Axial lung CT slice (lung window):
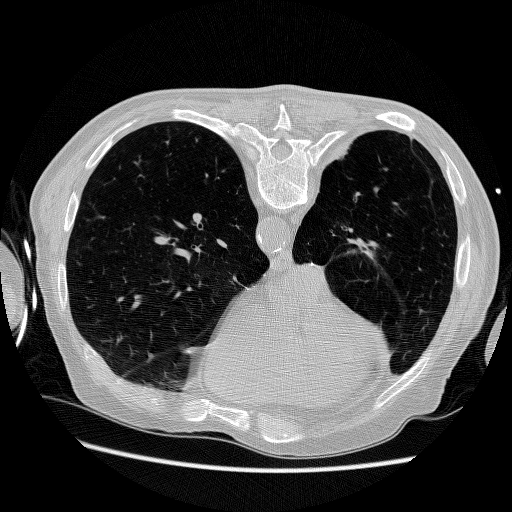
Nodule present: no